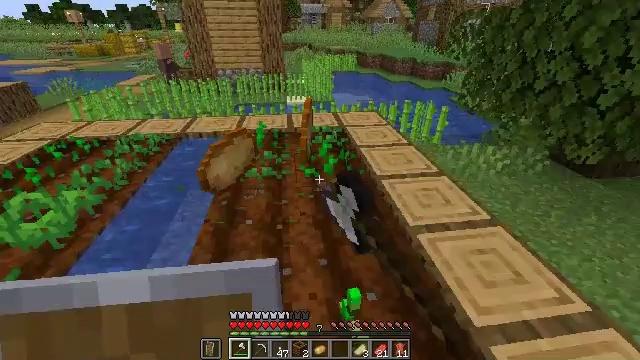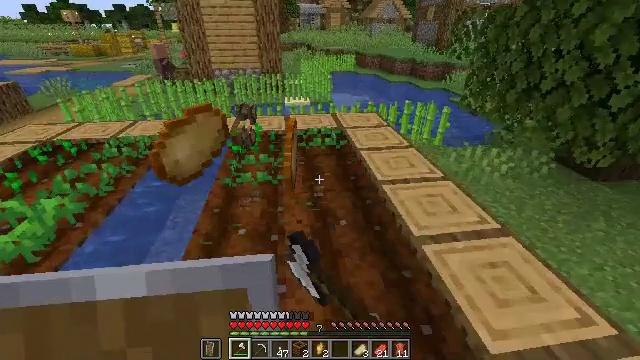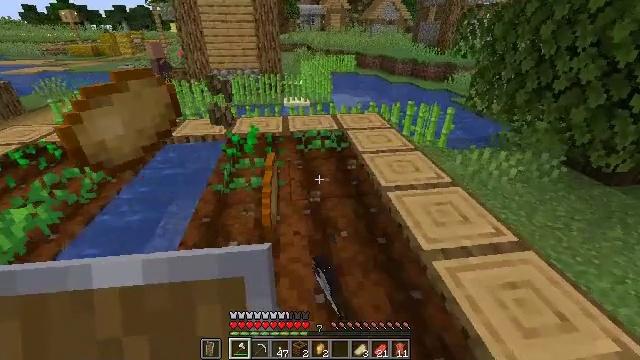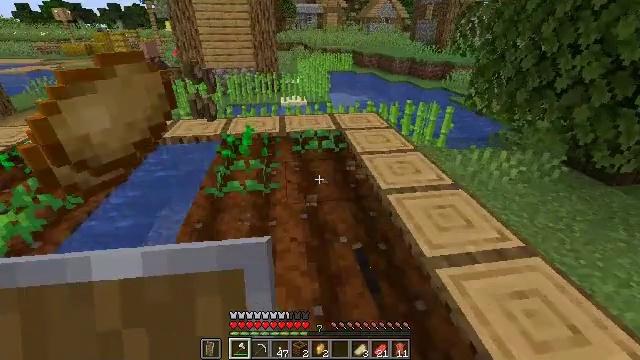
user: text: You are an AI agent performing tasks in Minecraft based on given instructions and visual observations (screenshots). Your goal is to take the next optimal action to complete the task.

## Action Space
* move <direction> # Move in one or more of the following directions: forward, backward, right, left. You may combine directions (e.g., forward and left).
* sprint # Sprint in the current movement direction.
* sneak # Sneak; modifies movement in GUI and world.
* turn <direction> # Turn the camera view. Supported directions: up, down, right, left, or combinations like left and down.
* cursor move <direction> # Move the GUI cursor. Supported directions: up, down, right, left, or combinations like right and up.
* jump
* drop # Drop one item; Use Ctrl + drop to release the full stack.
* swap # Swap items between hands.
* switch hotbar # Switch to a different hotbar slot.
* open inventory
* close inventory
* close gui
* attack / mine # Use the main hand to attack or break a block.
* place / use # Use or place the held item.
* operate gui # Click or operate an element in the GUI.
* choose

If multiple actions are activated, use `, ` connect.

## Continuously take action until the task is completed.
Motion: motion action
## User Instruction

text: Dig up carrots from the soil.
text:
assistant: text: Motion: move forward, attack / mine
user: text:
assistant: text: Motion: move forward, attack / mine
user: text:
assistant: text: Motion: move forward, attack / mine
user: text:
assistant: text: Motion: attack / mine